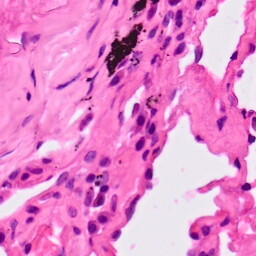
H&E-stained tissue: Lung